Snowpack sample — Loveland Pass, Silver Plume, Colorado, USA (2/11/26, 12:00 PM MST)
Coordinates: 39.663, -105.886
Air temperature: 35 °F
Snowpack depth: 82 cm
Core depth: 40 cm
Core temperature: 23 °F
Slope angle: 13°, slope face: 12°
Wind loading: high
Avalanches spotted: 1
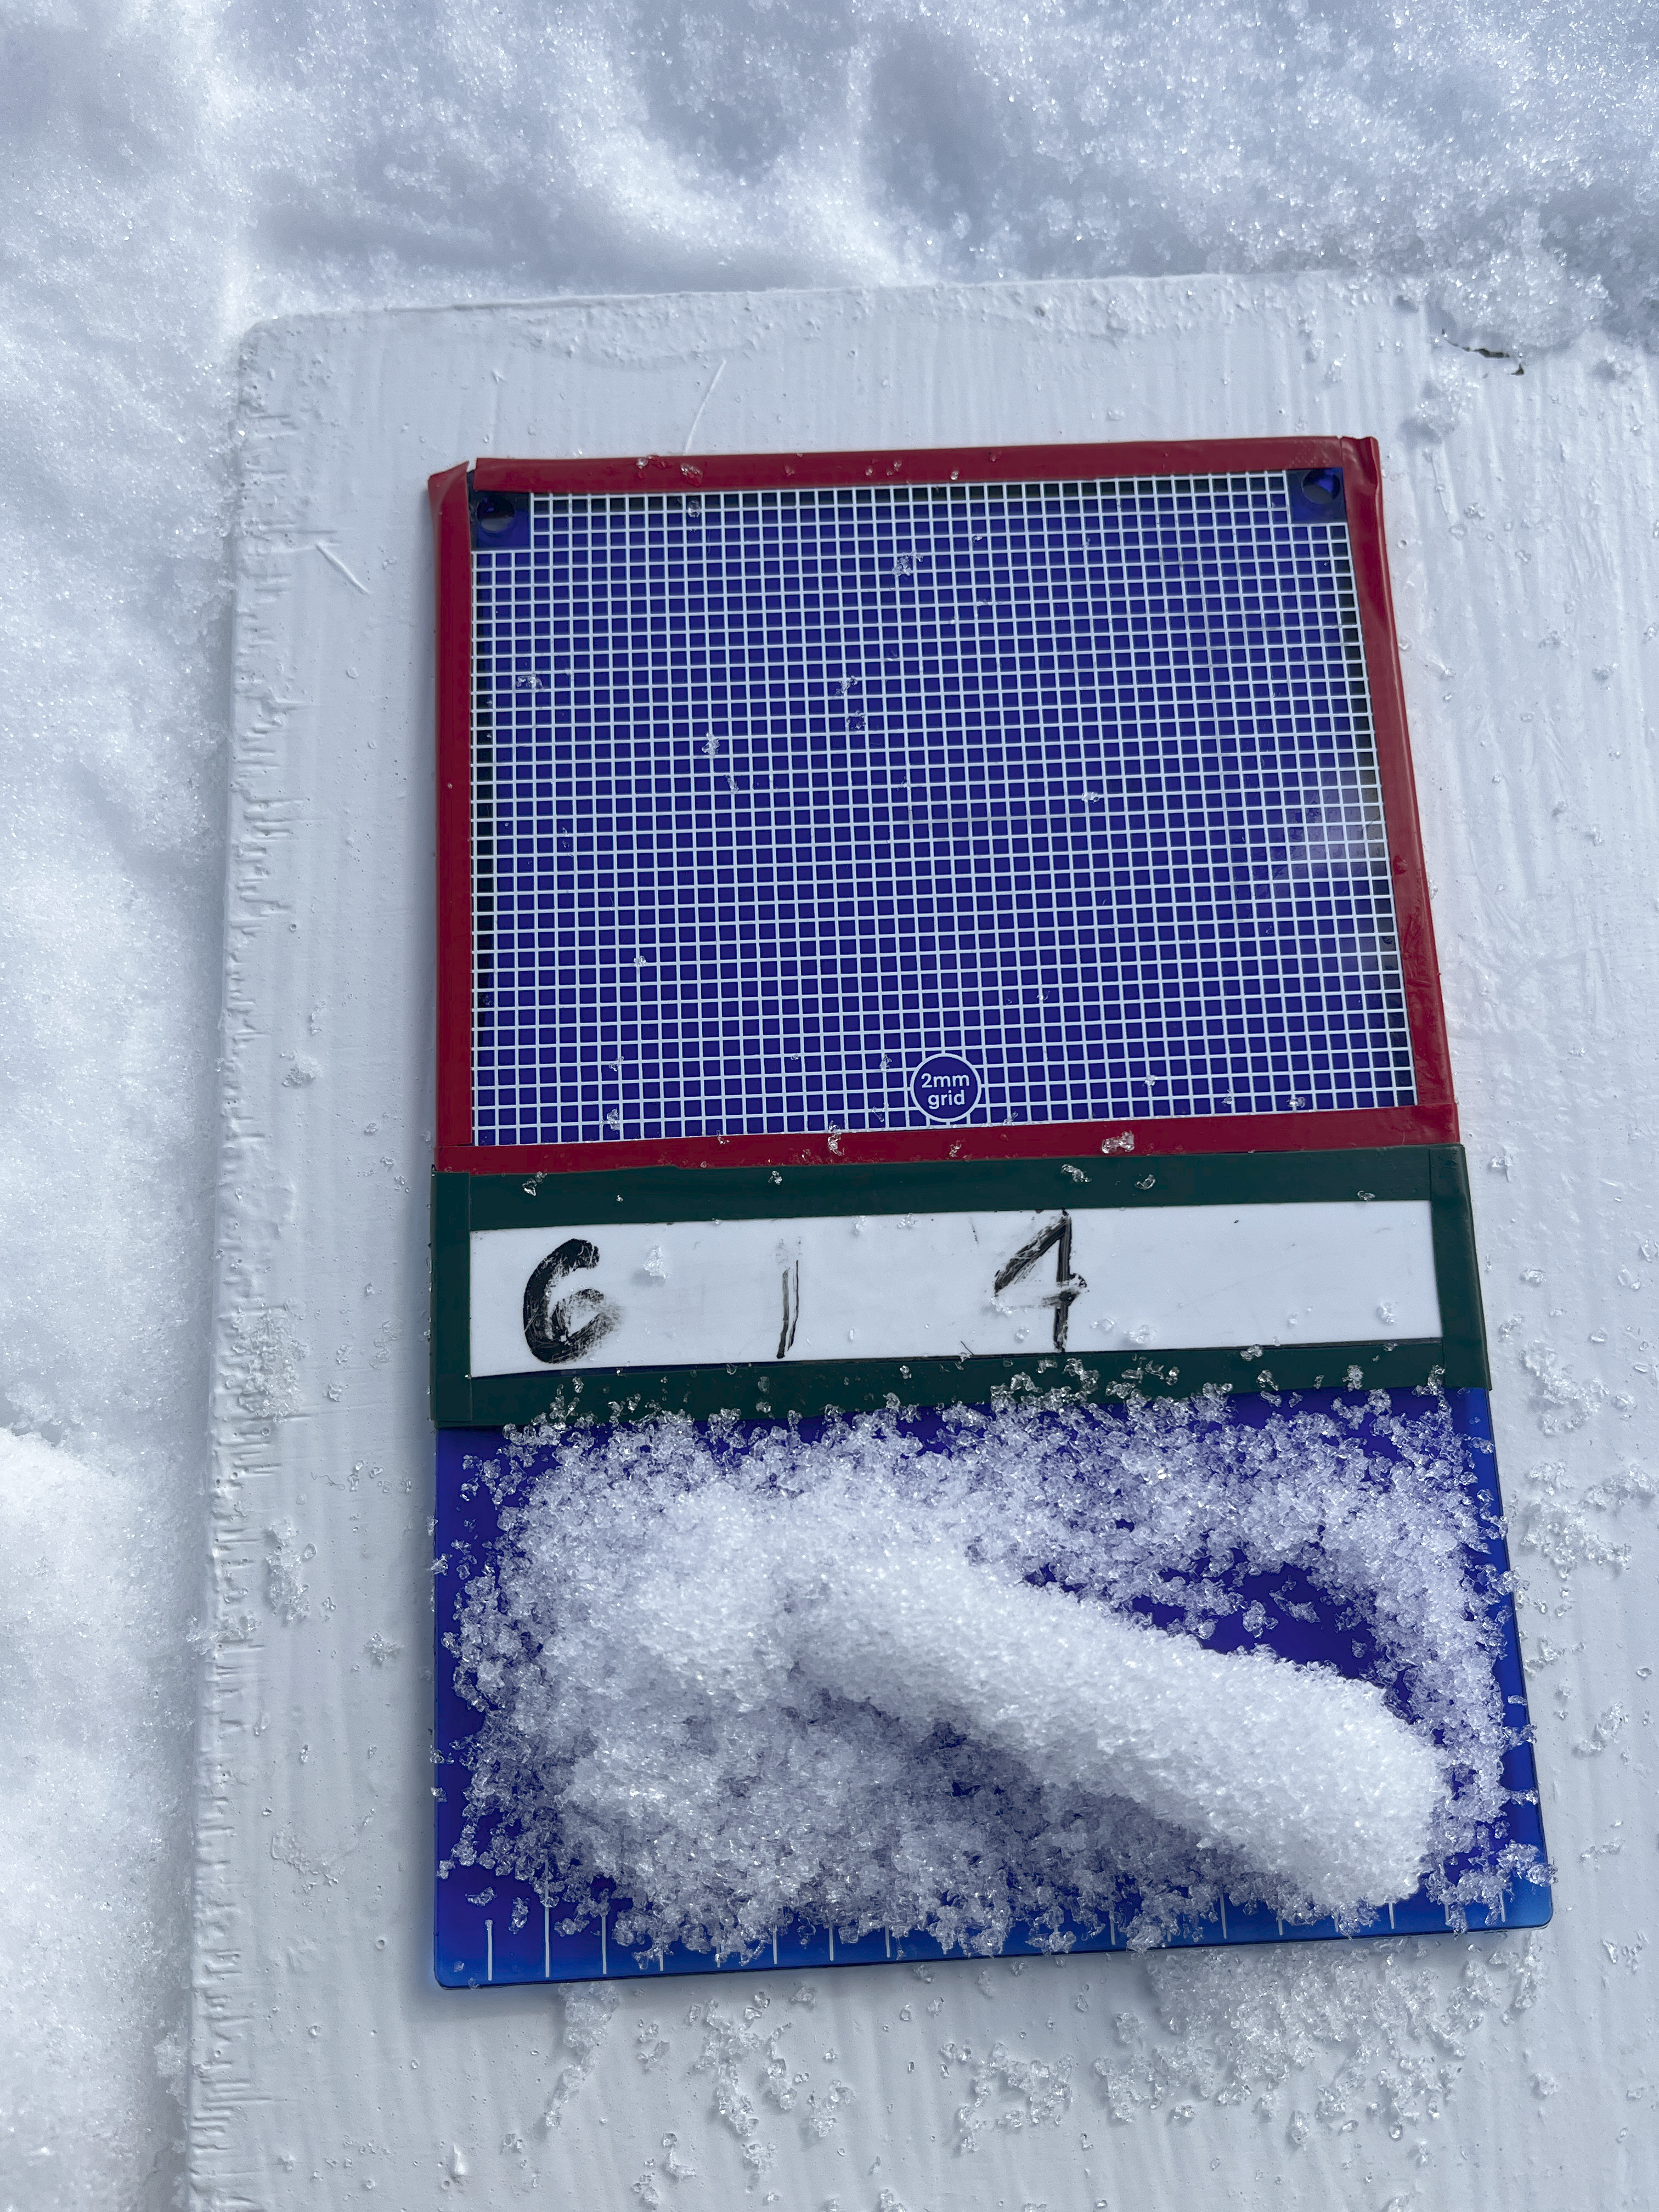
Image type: crystal_card
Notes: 1 small avalanche spotted on the north side of the bowl, lots of wind loading